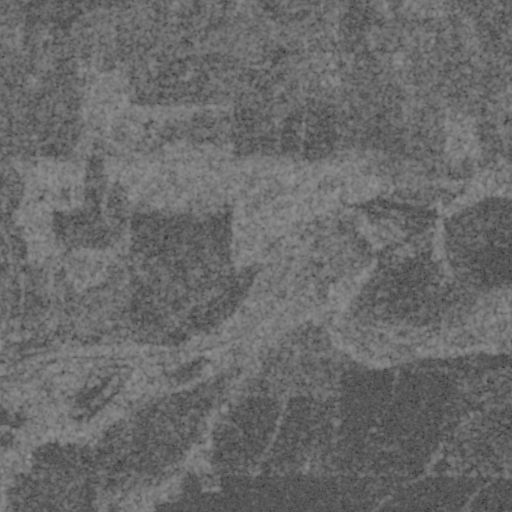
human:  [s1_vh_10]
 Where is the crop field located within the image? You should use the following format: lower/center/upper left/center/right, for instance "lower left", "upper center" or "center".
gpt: The crop field is located in the center right of the image.
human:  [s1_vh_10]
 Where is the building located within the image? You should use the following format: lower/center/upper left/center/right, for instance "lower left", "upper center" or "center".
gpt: The building is located in the lower left of the image.
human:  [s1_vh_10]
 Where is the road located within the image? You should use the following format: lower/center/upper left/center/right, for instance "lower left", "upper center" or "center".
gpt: There is no road in the image.

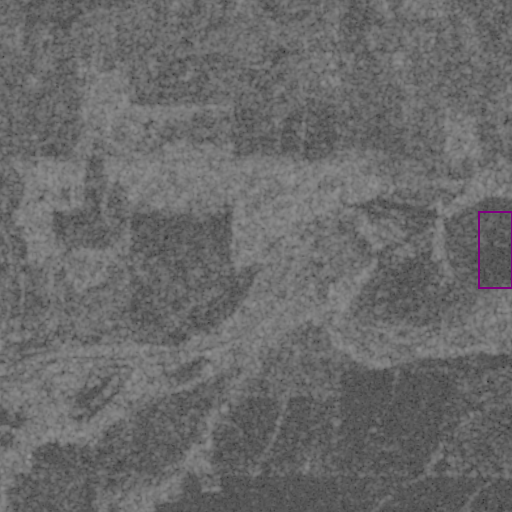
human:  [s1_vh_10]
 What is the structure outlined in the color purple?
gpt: The structure outlined in purple is a crop field.
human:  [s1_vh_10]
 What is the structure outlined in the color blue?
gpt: There is no blue outline.